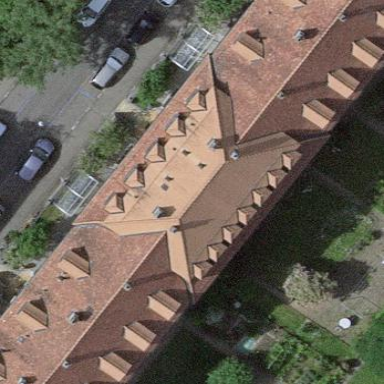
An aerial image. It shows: Hipped-roof building with apartments.